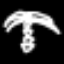
Label: palm tree